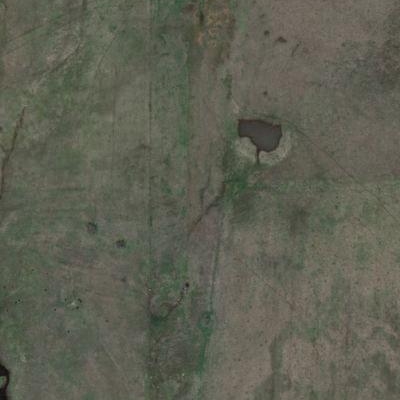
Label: aGrass